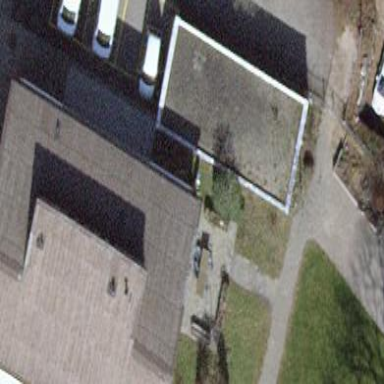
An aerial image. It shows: Group of garages.